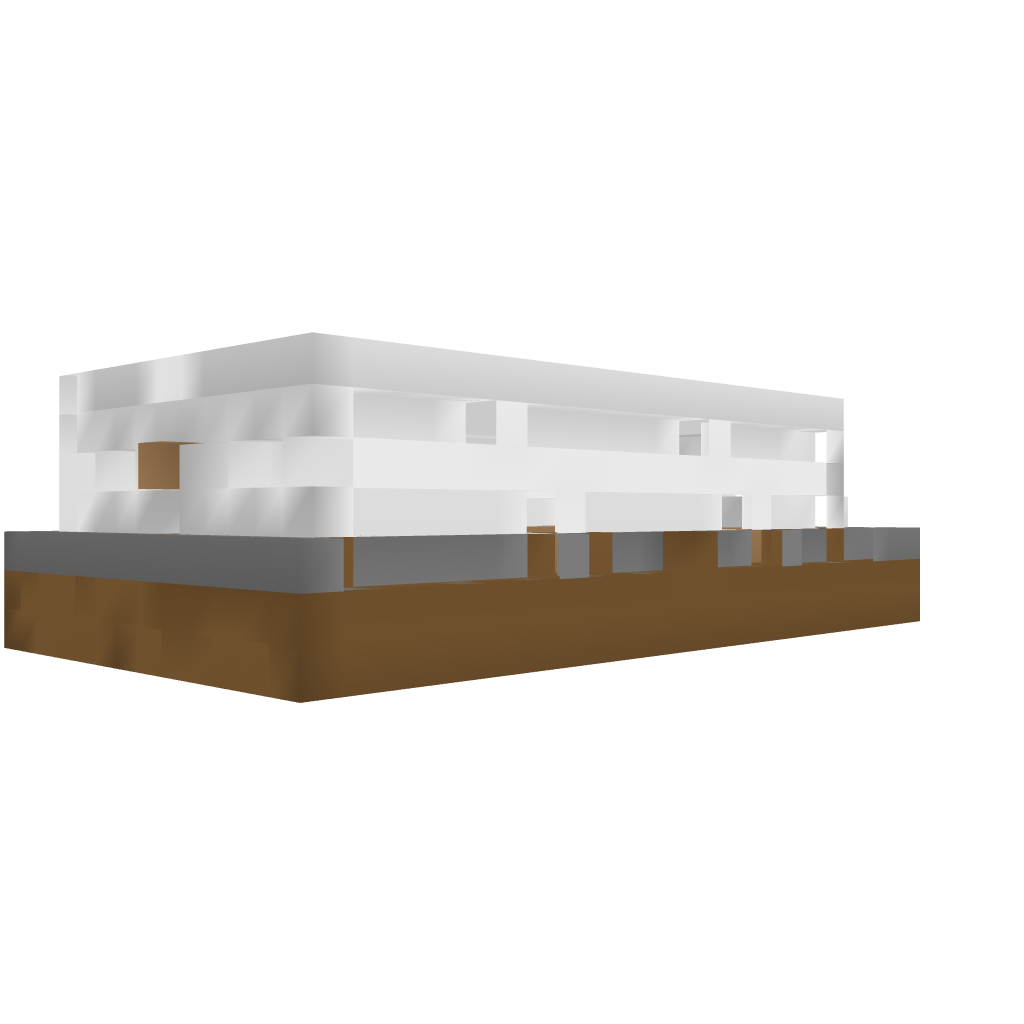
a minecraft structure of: Redstone Firing Range bad low quality